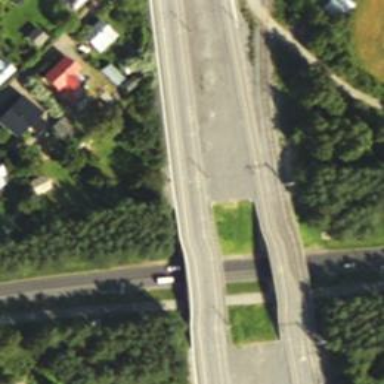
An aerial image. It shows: Bridge carrying continuous electrified railway tracks with contact line.